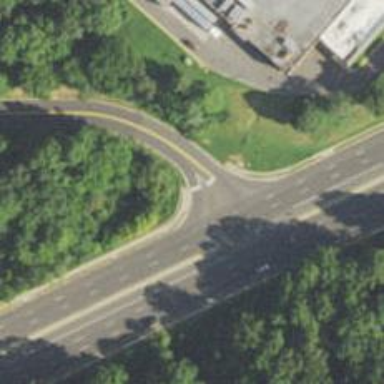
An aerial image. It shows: Unmarked crossing on the road.